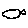
Label: fish